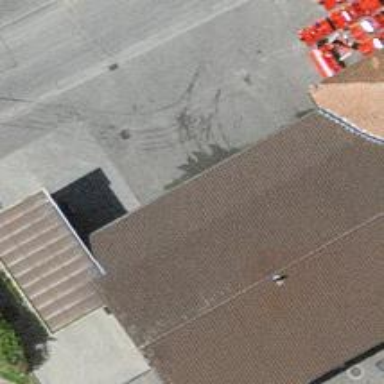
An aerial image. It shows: Car wash facility.